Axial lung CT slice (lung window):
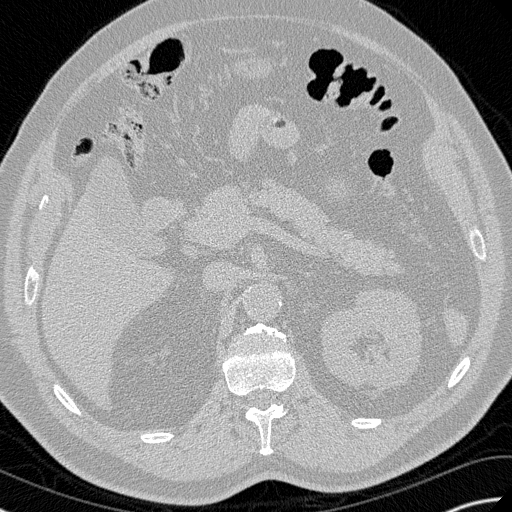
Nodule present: no